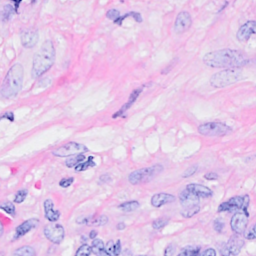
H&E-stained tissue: Breast